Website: walmart
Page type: payment
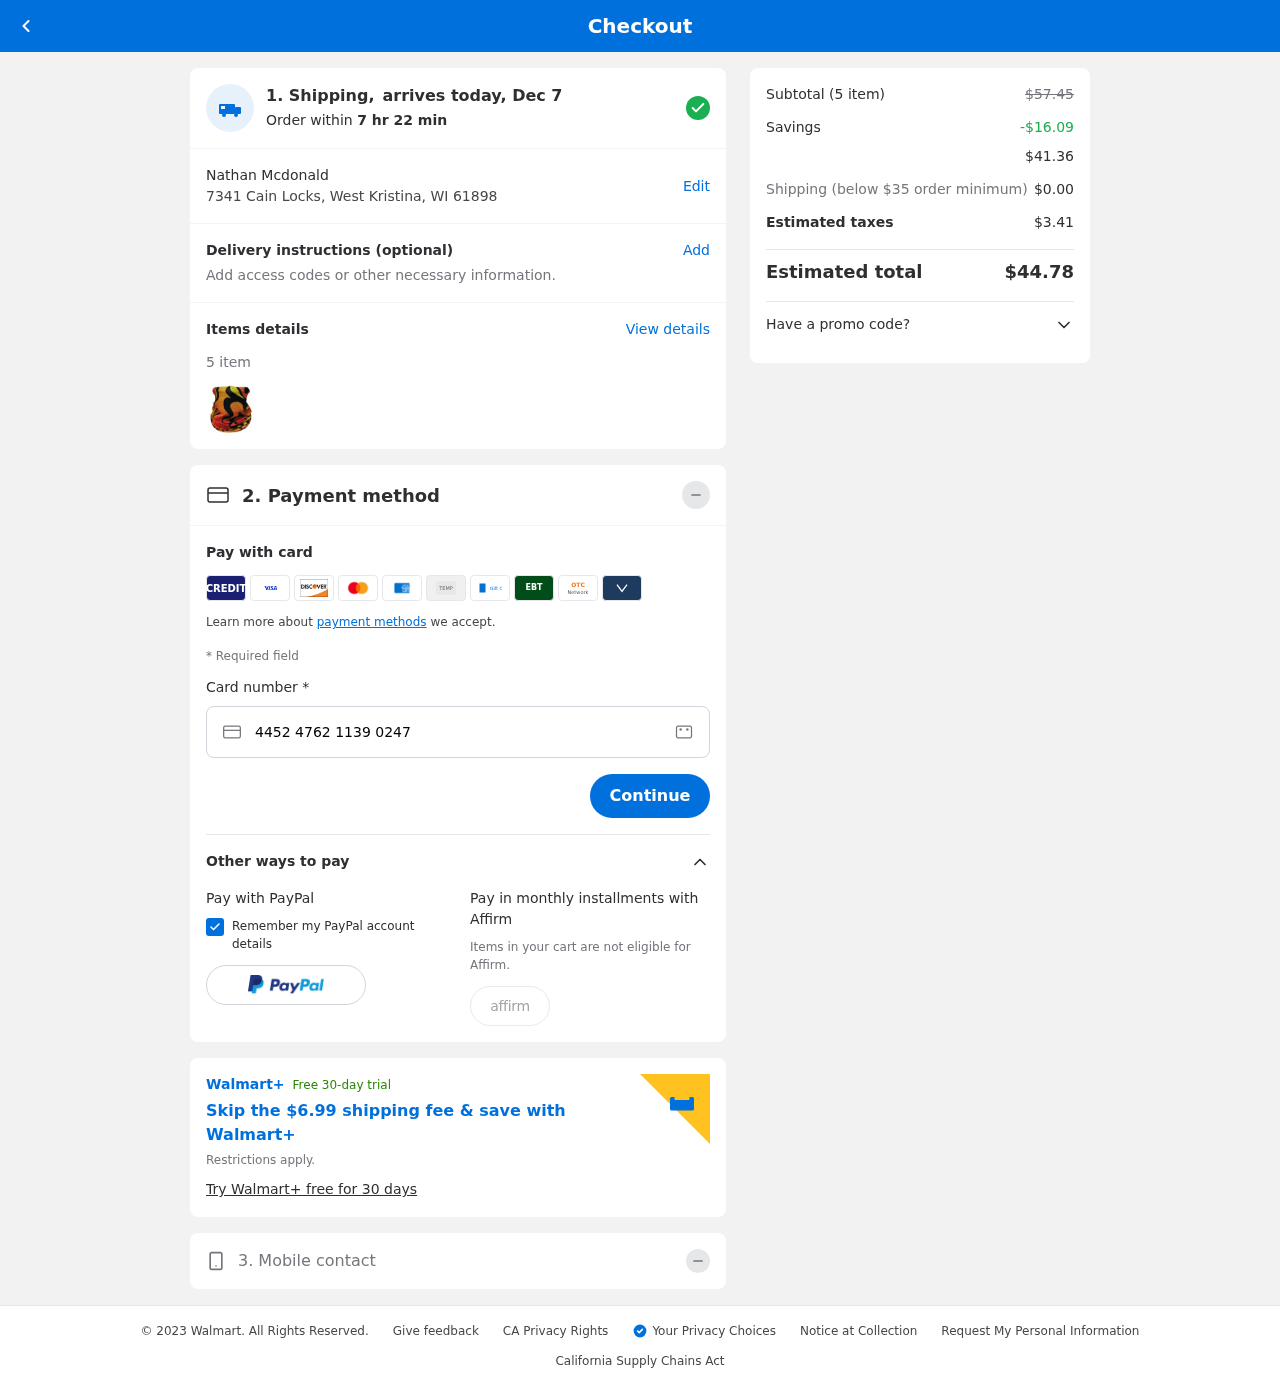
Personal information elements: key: PII_FULLNAME
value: Nathan Mcdonald
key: PII_STREET
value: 7341 Cain Locks
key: PII_CITY_STATE_ZIP
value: West Kristina, WI 61898
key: PII_CARD_NUMBER
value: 4452 4762 1139 0247
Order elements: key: ORDER_DELIVERY_DATE
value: Dec 7
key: ORDER_NUM_ITEMS
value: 5
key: ORDER_SUBTOTAL_BEFORE_SAVINGS
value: $57.45
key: ORDER_SAVINGS
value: -$16.09
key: ORDER_SUBTOTAL
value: $41.36
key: ORDER_SHIPPING_COST
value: $0.00
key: ORDER_TAX
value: $3.41
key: ORDER_TOTAL
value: $44.78